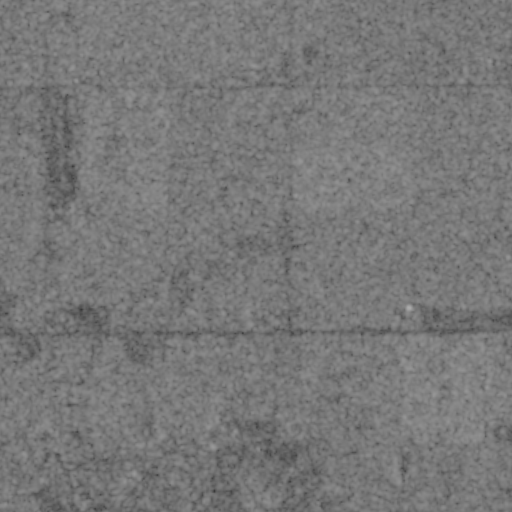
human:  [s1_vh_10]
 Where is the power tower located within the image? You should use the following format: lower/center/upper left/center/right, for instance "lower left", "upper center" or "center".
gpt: The power tower is located in the lower of the image.
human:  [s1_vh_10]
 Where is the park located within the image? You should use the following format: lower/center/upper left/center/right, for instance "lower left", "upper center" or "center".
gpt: There is no park in the image.

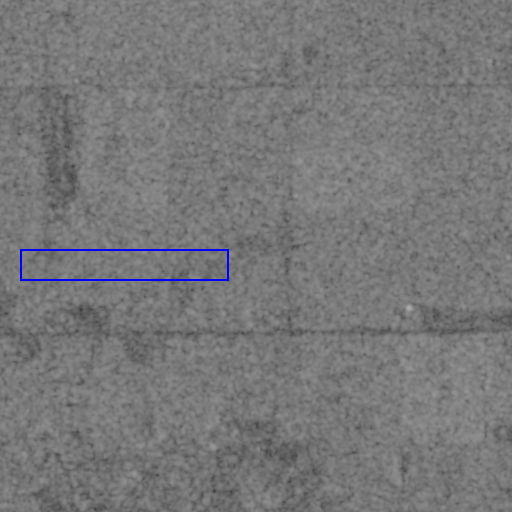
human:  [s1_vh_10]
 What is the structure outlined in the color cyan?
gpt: There is no cyan outline.
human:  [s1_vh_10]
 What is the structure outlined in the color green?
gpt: There is no structure outlined in green.